Question: I am currently trying to generate this as part of creating a full 'minion' from the famous Despicable Me films.

It's all going well, apart from the fact that I am trying to make the black section transparent (i.e. take the inner black section and make it transparent), so that the gradient colouring behind can be seen).
---
'''
.wrap {
height: 300px;
width: 300px;
background: lime;
position: relative;
overflow:hidden;
border-radius:50%;
}
.logoWrap {
height: 200px;
position: absolute;
top: 15%;
left: 15%;
width: 200px;
transform: rotate(45deg);
background: black;
transition:all 0.8s;
}
.logoWrap:before {
content: "";
position: absolute;
height: 100px;
width: 100px;
background: blue;
top: 25%;
left: 25%;
border-radius: 50%;
transition:all 0.8s;
}
.logoWrap:after {
content: "";
position: absolute;
height: 20px;
width: 160px;
background: blue;
border-bottom: 20px solid black;
top: 10%;
right: -40px;
transform: rotate(-45deg);
transition:all 0.8s;
}
.wrap:hover .logoWrap{
background:tomato;
}
.wrap:hover .logoWrap:after{
border-bottom: 20px solid tomato;
}
'''
'''
<div class="wrap">
<div class="logoWrap"></div>
</div>
'''
---
So in my snippet i'm looking for the blue section to take the background colour.
---
- The background colour will be a solid colour (a gradient or texture instead).- Using an image is out of the question- Still working on 'bettering' the current logo, so a solution would be preferred i.e. still able to change sizing quickly (no need to alter the 100 values of clip path)- I would be interested in adding some animation/hover, so this would be reinforcing previous point
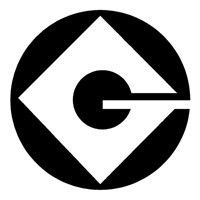
Answer: Although an svg version of this would be better, you can achieve this shape with one element using box-shadows and pseudo elements :
<URL>
'''
div {
position: relative;
width: 400px; height: 400px;
-webkit-transform: rotate(45deg);
-ms-transform: rotate(45deg);
transform: rotate(45deg);
margin: 90px auto;
overflow: hidden;
}
div:after,
div:before {
content: '';
display: block;
-webkit-transform: rotate(-45deg);
-ms-transform: rotate(-45deg);
transform: rotate(-45deg);
}
div:after {
width: 200px; height: 200px;
margin: 100px 0 0 100px;
border-radius: 50%;
box-shadow:
-102px 0px 0px 100px #000,
140px 300px 0px 200px #000,
140px -330px 0px 200px #000;
}
div:before {
position: absolute;
transform-origin: 100% 0;
width: 250px; height: 30px;
top: 0; right: 0;
background: #000;
box-shadow: 63px -60px 0px 0px #000;
}
body {
background: url('http://lorempixel.com/output/people-q-c-640-480-9.jpg');
background-size: cover;
}
'''
'''
<div></div>
'''
---
Here is an svg version of this shape with the '<mask>' element more suitable for "real life" :
<URL>
'''
svg {
display: block;
width: 70%;
margin: 0 auto;
}
body {
background: url('http://lorempixel.com/output/people-q-c-640-480-9.jpg') no-repeat;
background-size: cover;
}
'''
'''
<svg id="lbox" xmlns="http://www.w3.org/2000/svg" viewbox="0 0 100 100">
<mask id="c">
<rect x="0" y="0" width="100" height="100" fill="#fff" stroke-width="0" />
<rect x="60" y="45" width="40" height="5" fill="#000" stroke-width="0" transform="rotate(-45 50 50)" />
<circle cx="50" cy="50" r="18" fill="#000" stroke-width="0" />
</mask>
<rect mask="url(#c)" x="20" y="20" width="60" height="60" fill="#000" stroke-width="0" transform="rotate(45 50 50)" />
<rect x="55" y="50" width="15" height="5" fill="#000" stroke-width="0" />
</svg>
'''